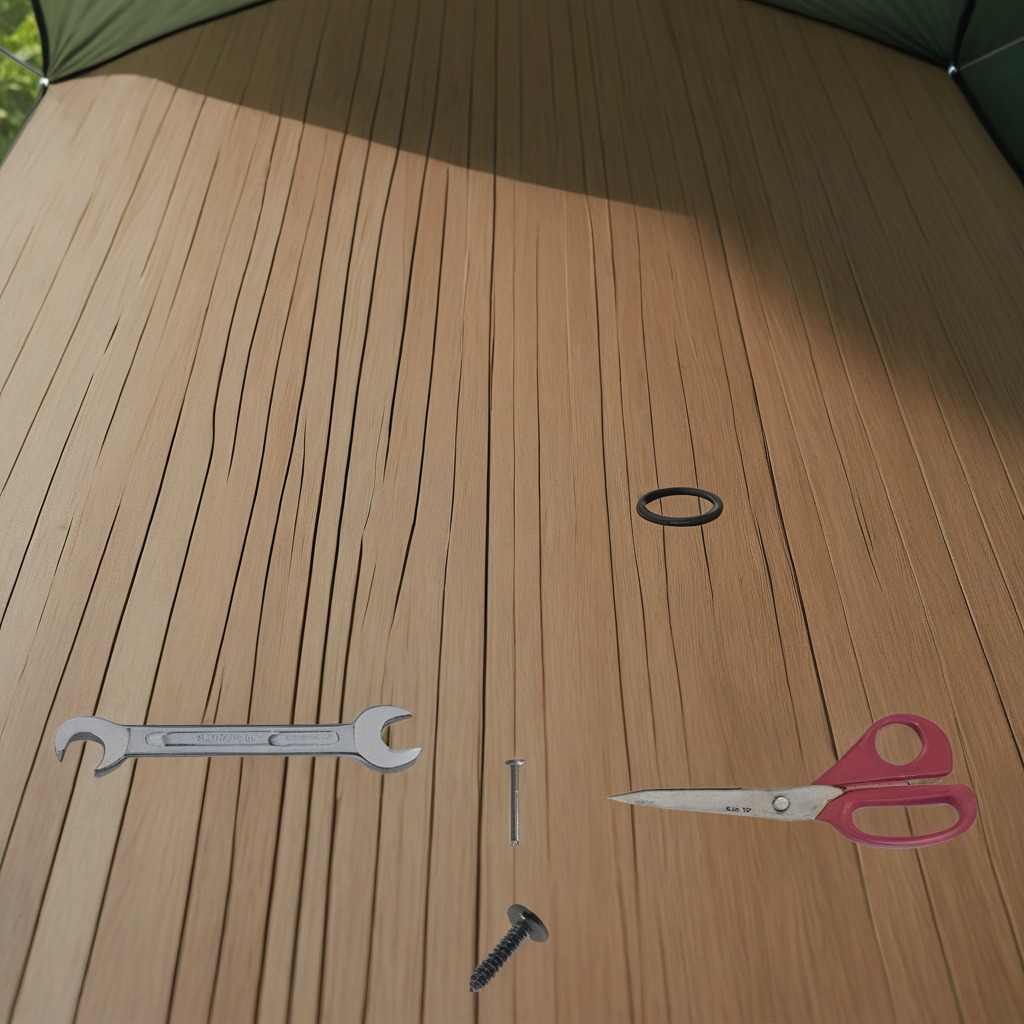
A rubber Oring, a metal machine screw, an iron nail, a pair of scissors, and a wrench are lying on the wooden table.